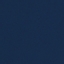
Land use / land cover class: SeaLake